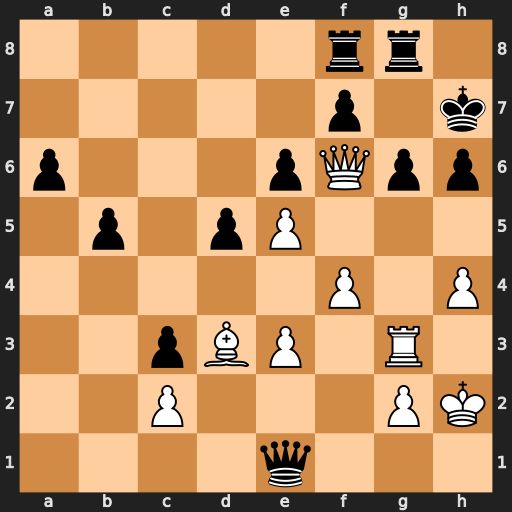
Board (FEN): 5rr1/5p1k/p3pQpp/1p1pP3/5P1P/2pBP1R1/2P3PK/4q3
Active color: w
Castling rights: -
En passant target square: -
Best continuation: h5 Qxg3+ Kxg3